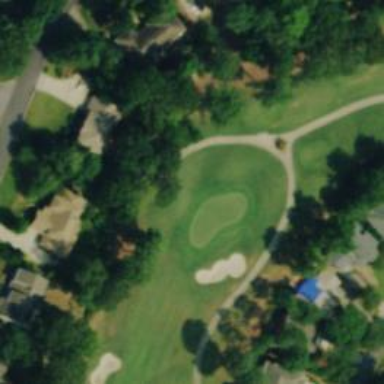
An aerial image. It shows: Path used for both walking and golf.